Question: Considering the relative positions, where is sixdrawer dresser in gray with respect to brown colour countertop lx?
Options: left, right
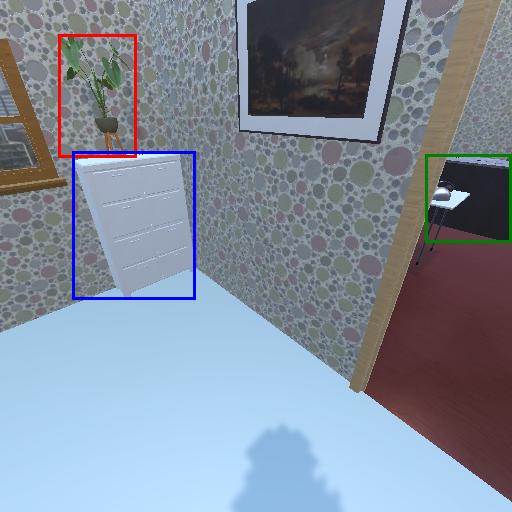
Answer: left